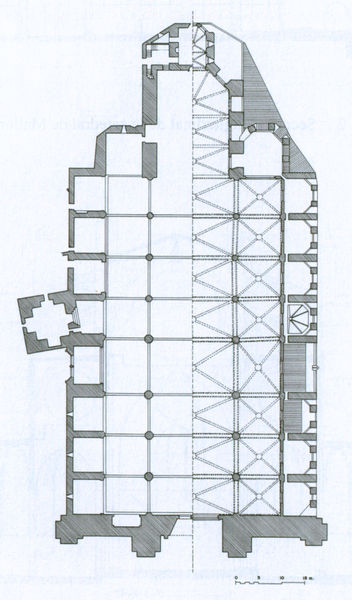
Titel: Kathedrale von Palma de Mallorca
Standort: Palma de Mallorca, Kathedrale (EU - E)
Schlagwörter: fenster, skizze, säulen, zeichnung, kirche, decke, turm, schiff, mauer, treppen, stufen, halle, bögen, eingang, tusche, gewölbe, entwurf, hauptschiff, kirchenschiff, apsis, chor, plan, grundriss, bauwerk, massstab, nischen, bauplan, blaupause, skitze, nebenschiff